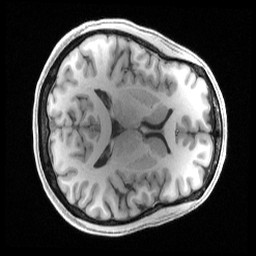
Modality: T1w
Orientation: axial
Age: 42
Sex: female
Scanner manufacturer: siemens
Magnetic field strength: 3 T
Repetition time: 2.4 s
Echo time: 0.00222 s